如图，点 \(P,Q\) 分别是正方形 \(ABCD\) 的边 \(DC\)、\(CB\) 上两点，\(AB=1\)，\(\angle PAQ = \theta\)，记点 \(O\) 为 \(\triangle APQ\) 的外心.

\begin{enumerate}
    \item 若 \(\overrightarrow{DP} = \lambda \overrightarrow{DC}\)，\(\overrightarrow{CQ} = \lambda \overrightarrow{CB}\)，\(0 \le \lambda \le 1\)，求 \(\overrightarrow{AP} \cdot \overrightarrow{AQ}\) 的值；
    \item 若 \(\theta = 45^\circ\)，求 \(\overrightarrow{AP} \cdot \overrightarrow{AQ}\) 的取值范围；
    \item 若 \(\theta = 60^\circ\)，若 \(\overrightarrow{AO} = x\overrightarrow{AP} + y\overrightarrow{AQ}\)，求 \(3x + 6y\) 的最大值.
\end{enumerate}
【解答】
\textbf{【答案】}
\begin{enumerate}
    \item \(1\)
    \item \(\overrightarrow{PA} \cdot \overrightarrow{QA} \in [2\sqrt{2}-2,1]\)
    \item \(6 - \frac{5\sqrt{3}}{3}\)
\end{enumerate}

\textbf{【分析】}
\begin{enumerate}
    \item 建立平面直角坐标系，根据向量数量积的坐标运算求得 \(\overrightarrow{AP} \cdot \overrightarrow{AQ}\) 的值.
    \item 设 \(\angle QAB = \alpha \in \left[0,\frac{\pi}{4}\right]\)，求得 \(\overrightarrow{AP} \cdot \overrightarrow{AQ}\) 关于 \(\tan\alpha\) 的表达式，进而求得 \(\overrightarrow{AP} \cdot \overrightarrow{AQ}\) 的取值范围.
    \item 设 \(|\overrightarrow{AP}| = a\)，\(|\overrightarrow{AQ}| = b\)，将 \(3x + 6y\) 表示为关于 \(a,b\) 的表达式，求得 \(\frac{b}{a}\) 的取值范围，进而求得 \(3x + 6y\) 的最大值.
\end{enumerate}

\textbf{【解析】}
(1) 以 \(A\) 点为坐标原点，\(AB\) 为 \(x\) 轴，建立直角坐标系 \(P(\lambda,1)\)，\(Q(1,1-\lambda)\)，

所以 \(\overrightarrow{PA} \cdot \overrightarrow{QA} = (-\lambda,-1) \cdot (-1,-1+\lambda) = 1\).

(2) 设 \(\angle QAB = \alpha \in \left[0,\frac{\pi}{4}\right]\)，\(0 \le \tan\alpha \le 1\)，\(1 \le \tan\alpha + 1 \le 2\)，

则 \(Q(1,\tan\alpha)\)，\(P\left(\tan\left(\frac{\pi}{4}-\alpha\right),1\right)\).

\(
\overrightarrow{PA} \cdot \overrightarrow{QA} = \left(-\tan\left(\frac{\pi}{4}-\alpha\right),-1\right) \cdot (-1,-1-\tan\alpha) = \tan\left(\frac{\pi}{4}-\alpha\right) + \tan\alpha + 1 = \frac{1-\tan\alpha}{1+\tan\alpha} + \tan\alpha + 1
\)

\(
= \frac{2}{1+\tan\alpha} + \tan\alpha + 1 - 1 = \left(\frac{2}{1+\tan\alpha} + \tan\alpha + 1\right) - 2,
\)

由于 \(\tan\alpha + 1 \in [1,2]\)，根据对勾函数的性质可知 \(\overrightarrow{PA} \cdot \overrightarrow{QA} \in [2\sqrt{2}-2,1]\).

(3) \(\overrightarrow{AO} \cdot \overrightarrow{AP} = \frac{1}{2}\overrightarrow{AP}^2 = (x\overrightarrow{AP} + y\overrightarrow{AQ}) \cdot \overrightarrow{AP} = x\overrightarrow{AP}^2 + y\overrightarrow{AQ} \cdot \overrightarrow{AP}\);
\(\overrightarrow{AO} \cdot \overrightarrow{AQ} = \frac{1}{2}\overrightarrow{AQ}^2 = (x\overrightarrow{AP} + y\overrightarrow{AQ}) \cdot \overrightarrow{AQ} = x\overrightarrow{AP} \cdot \overrightarrow{AQ} + y\overrightarrow{AQ}^2\).

设 \(|\overrightarrow{AP}| = a\)，\(|\overrightarrow{AQ}| = b\)，则这两个式子为
\(
\begin{cases}
\frac{1}{2}a^2 = xa^2 + \frac{1}{2}yab, \\
\frac{1}{2}b^2 = \frac{1}{2}xab + yb^2.
\end{cases}
\)
化简得
\(
\begin{cases}
a = 2xa + yb, \\
b = xa + 2yb.
\end{cases}
\)
解得
\(
\begin{cases}
x = \frac{2a - b}{3a}, \\
y = \frac{2b - a}{3b}.
\end{cases}
\)
所以 \(3x + 6y = 3 \cdot \frac{2a - b}{3a} + 6 \cdot \frac{2b - a}{3b} = 6 - \left(\frac{b}{a} + \frac{2a}{b}\right)\).

设 \(\angle QAB = \alpha \in \left[0,\frac{\pi}{6}\right]\)，\(\tan\alpha \in \left[0,\frac{\sqrt{3}}{3}\right]\)，

令\(
t = \frac{b}{a} = \frac{|\overrightarrow{AQ}|}{|\overrightarrow{AP}|} = \frac{\frac{1}{\cos\alpha}}{\frac{1}{\cos\left(\frac{\pi}{6}-\alpha\right)}} = \frac{\frac{\sqrt{3}}{2}\cos\alpha + \frac{1}{2}\sin\alpha}{\cos\alpha} = \frac{\sqrt{3}}{2} + \frac{1}{2}\tan\alpha \in \left[\frac{\sqrt{3}}{2},\frac{2\sqrt{3}}{3}\right].
\)

所以由对勾函数的性质得 \(3x + 6y = 6 - \left(\frac{b}{a} + \frac{2a}{b}\right) = 6 - \left(t + \frac{2}{t}\right) \in \left[6 - \frac{11\sqrt{3}}{6},6 - \frac{5\sqrt{3}}{3}\right]\).

所以当 \(\alpha = \frac{\pi}{6}\) 时，即点 \(P\) 与 \(D\) 点重合时，\(3x + 6y\) 取到最大值 \(6 - \frac{5\sqrt{3}}{3}\).

\textbf{【点睛】} 求解平面向量数量积有关问题，有两个求解思路，一个是利用平面向量的基本定理，通过转化的方法来求得数量积；另一个思路是根据图形的特征，通过建立平面直角坐标系，利用坐标法来进行求解.

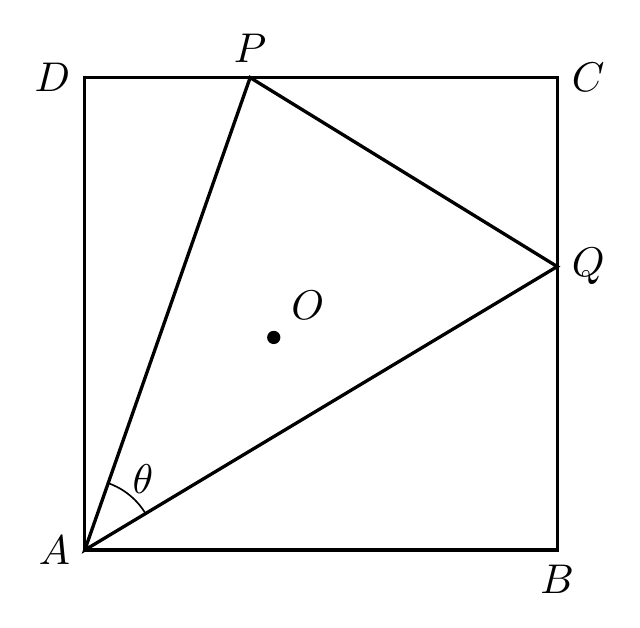